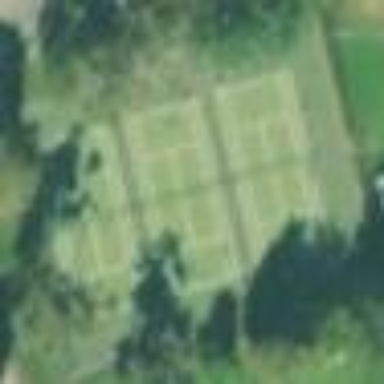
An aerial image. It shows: Sports center with tennis facility.